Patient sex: M
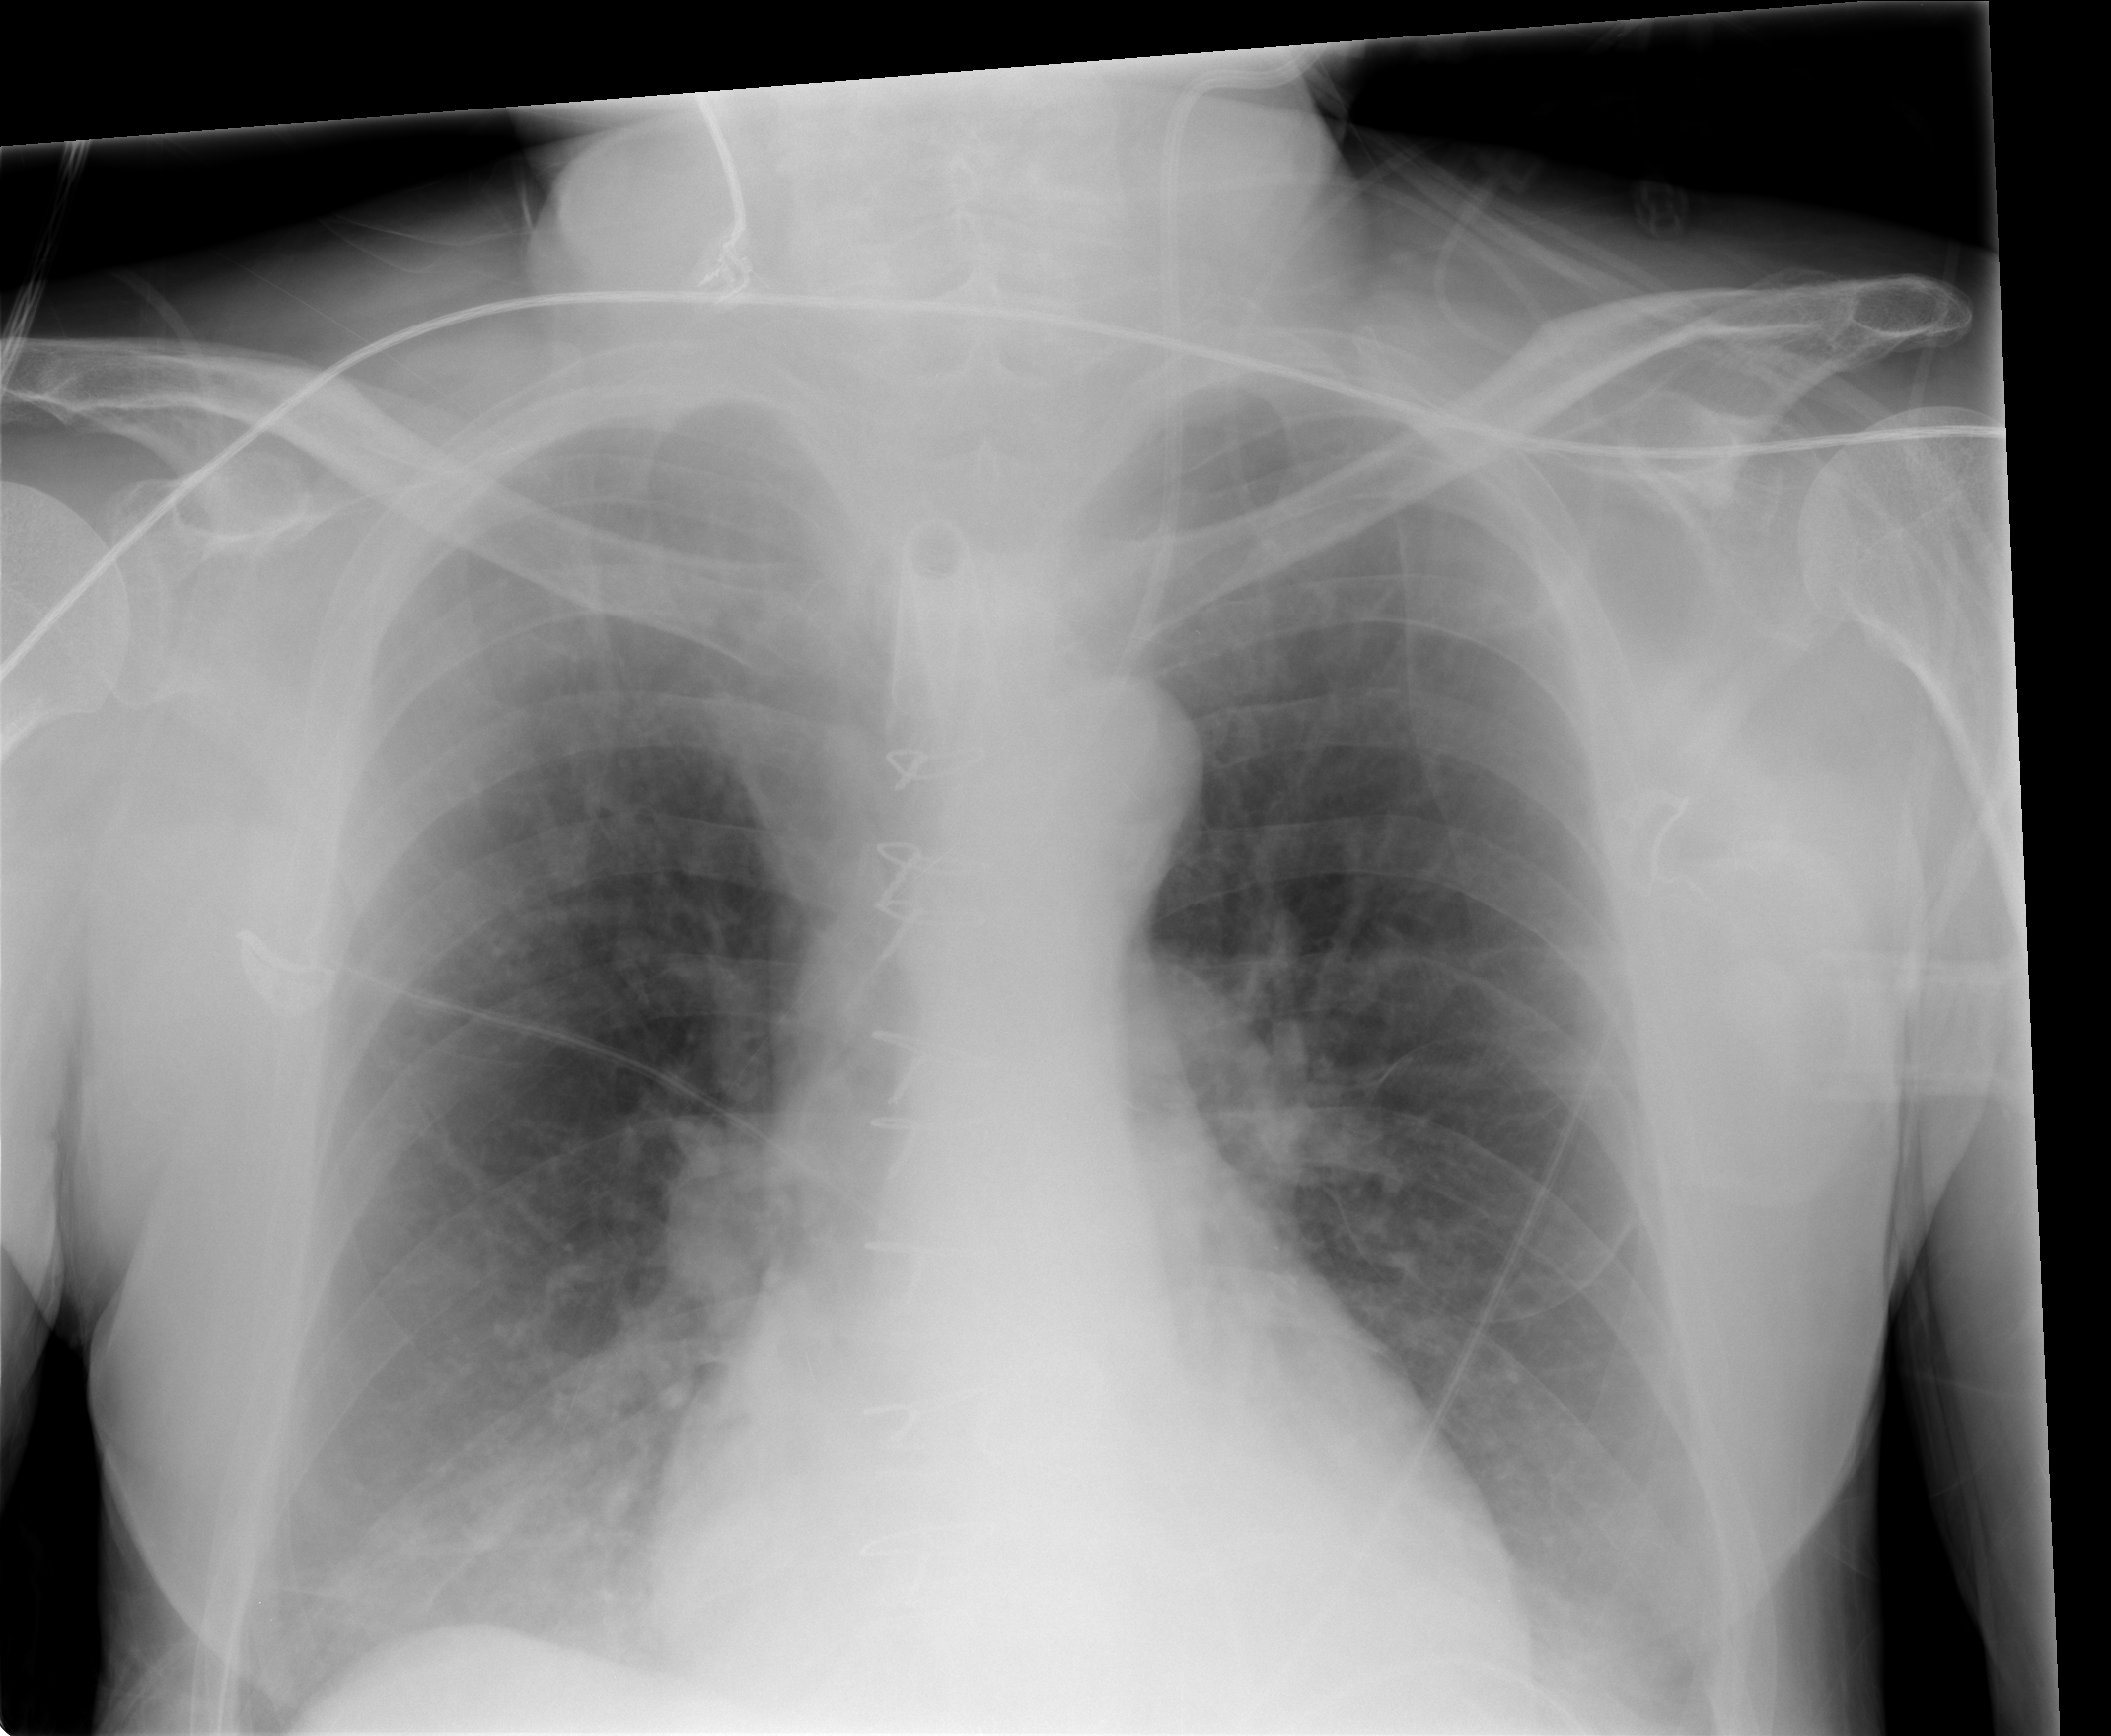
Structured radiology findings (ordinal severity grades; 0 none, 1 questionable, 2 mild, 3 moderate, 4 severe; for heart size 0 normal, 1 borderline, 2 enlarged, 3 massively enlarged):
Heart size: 0
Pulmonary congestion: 0
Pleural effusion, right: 0
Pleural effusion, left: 2
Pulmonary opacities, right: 0
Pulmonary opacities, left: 0
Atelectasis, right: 2
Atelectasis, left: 0